Question: I'm attempting to build an advanced search form that allows the user to dynamically add lines of criteria.
1. The first drop down selects the field to search
2. The second is the operator
3. The third is the value (text, datepicker, or twitter typeahead)

The main part that changes is the value field. So it's not a case of simply cloning the line above. How can I code that in a generic way? there is no limit here. Someone could add two lines of criteria that use a twitter typeahead picker as the value field.
In terms of making sure they come through in an accessible way to the backend, I'd thinking naming the fields on each line like so could work?
'field[], operator[], value[]'
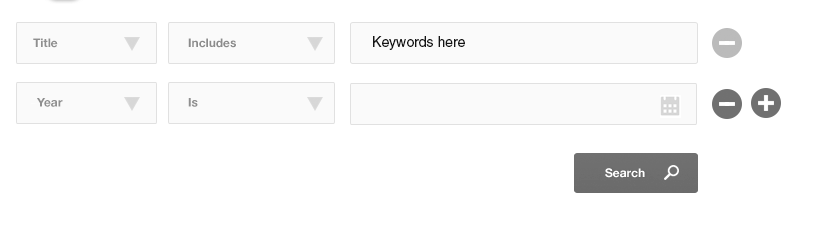
Answer: Use 'JQuery.append( html_fragment)' to dynamically build & append your desired HTML elements, into the TD or DIV container where you need them.
See: <URL>
For example:
'''
var prefix = "cond0";
var content = "<select name='"+prefix+"_field'>";
// generate select options here..
content += "</select>";
//
var container = $( "#"+prefix);
container.append( content);
'''
Hope this helps.